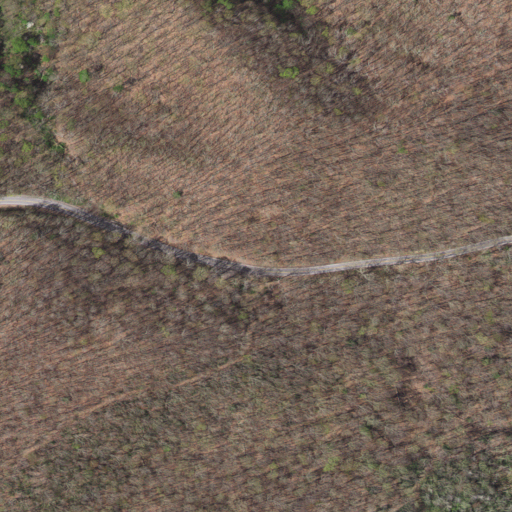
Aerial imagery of gap in Virginia named Crabtree Gap containing deciduous forest and open development